Aerial crown-view tile of a tropical tree (Barro Colorado Island, Panama), acquired 20250915:
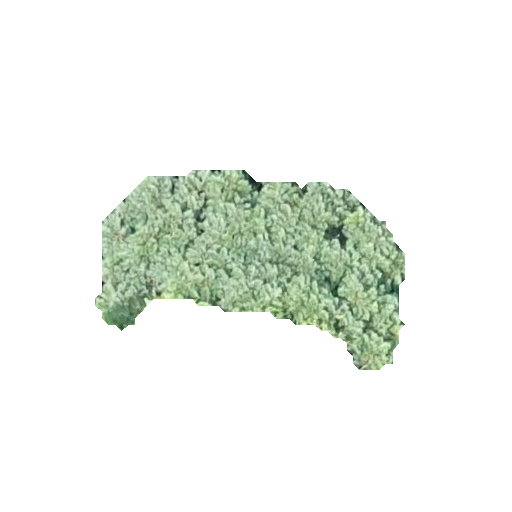
Species: Jacaranda copaia
GBIF accepted scientific name: Jacaranda copaia
Crown area: 57.578 m²